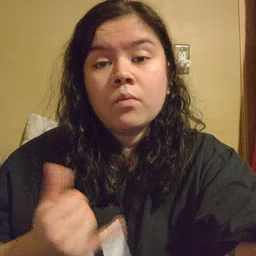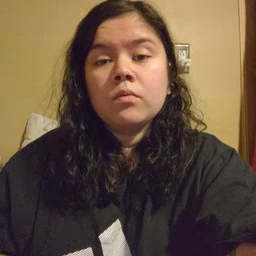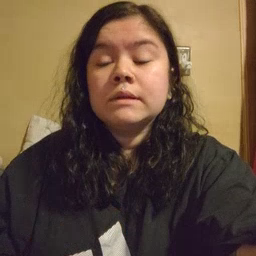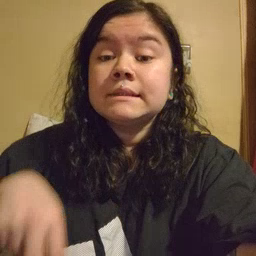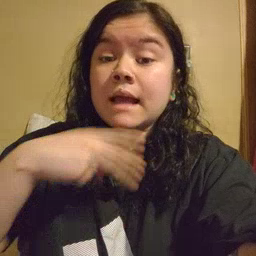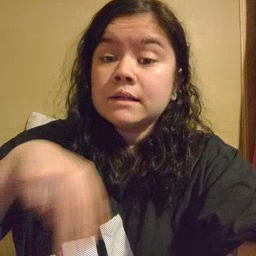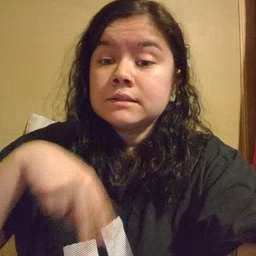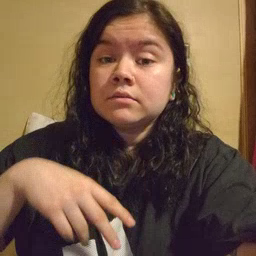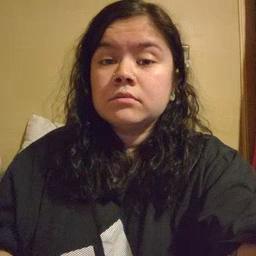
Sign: dance